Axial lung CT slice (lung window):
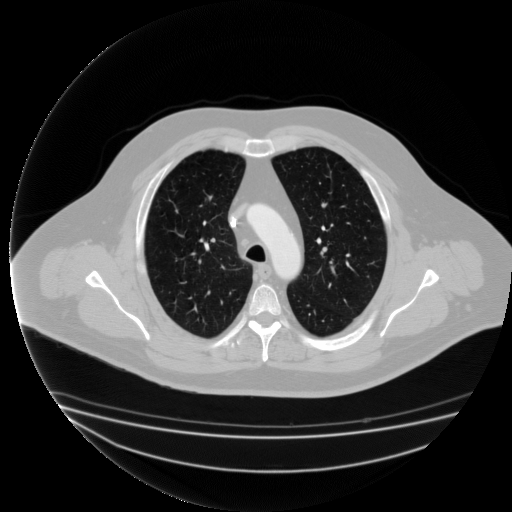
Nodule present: no